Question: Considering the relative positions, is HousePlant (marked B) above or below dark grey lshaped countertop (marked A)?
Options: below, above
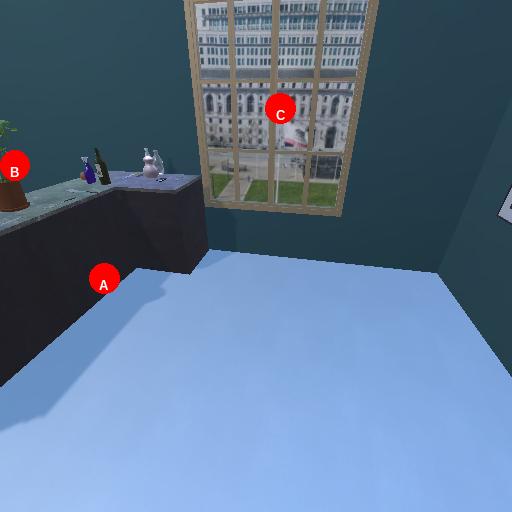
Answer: below